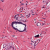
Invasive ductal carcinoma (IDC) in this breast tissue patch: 0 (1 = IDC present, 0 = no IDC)